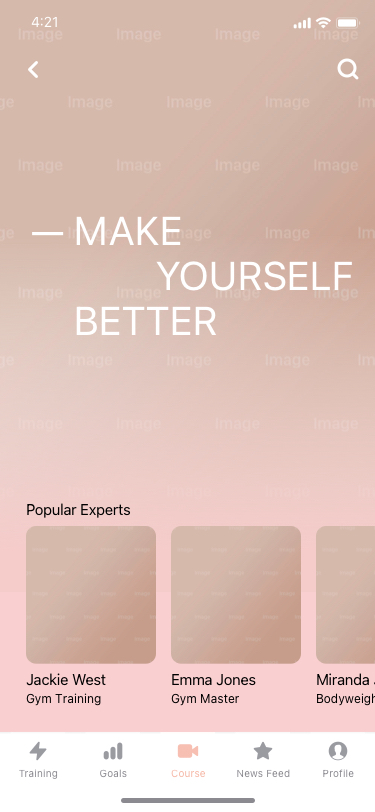
Text in this UI design:
— Make
Yourself
Better
Popular Experts